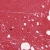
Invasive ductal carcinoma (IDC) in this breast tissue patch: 0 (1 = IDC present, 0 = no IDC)